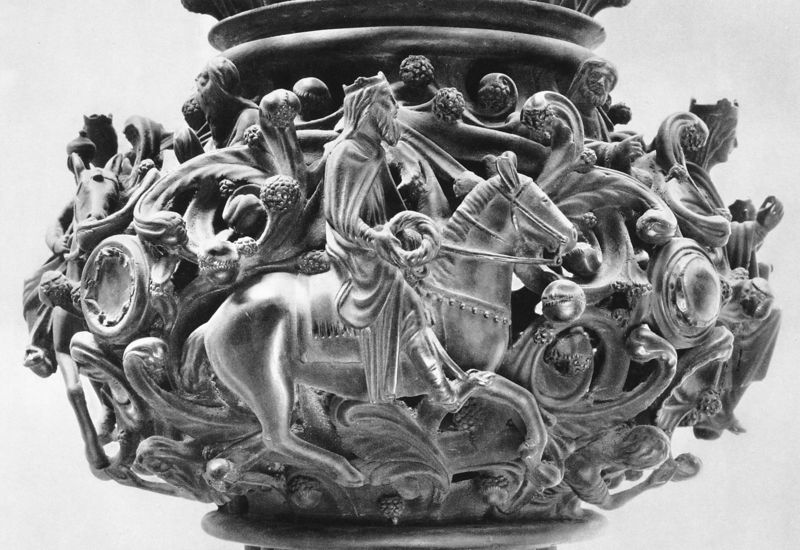
Titel: Trivulzio-Kandelaber (Arbore della vergine)
Künstler: Nikolaus von Verdun
Standort: Mailand, Dom (EU - I)
Schlagwörter: mann, menschen, ausschnitt, frau, holz, köpfe, marmor, säule, leute, muster, ornament, schale, stein, sitzend, pflanzen, krone, pferd, reiter, keramik, skulptur, vase, reiten, sattel, steigbügel, zügel, figuren, könig, detail, ornamente, verzierung, glänzend, metall, plastik, foto, schild, gefäß, porzellan, beeren, schwarzweiss, kugel, kranz, schnitzerei, girlanden, knospen, griechenland, edelstein, königin, ornamentik, maria, jerusalem, galopp, geister, heilige drei könige, kone, deatil, könig auf pferd